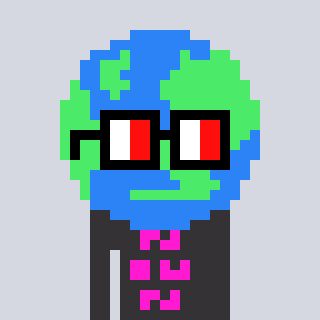
a pixel art character with square glasses with black frames and red eyes, a earth-shaped head and a grayscale-colored body on a cool background